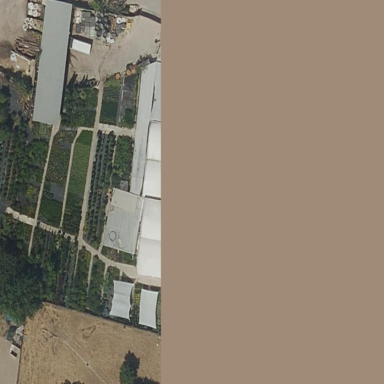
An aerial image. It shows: Plant nursery area.